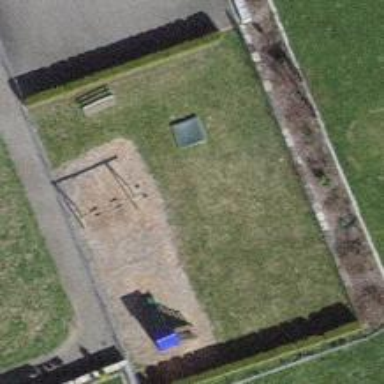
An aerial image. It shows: Playground area for leisure land.